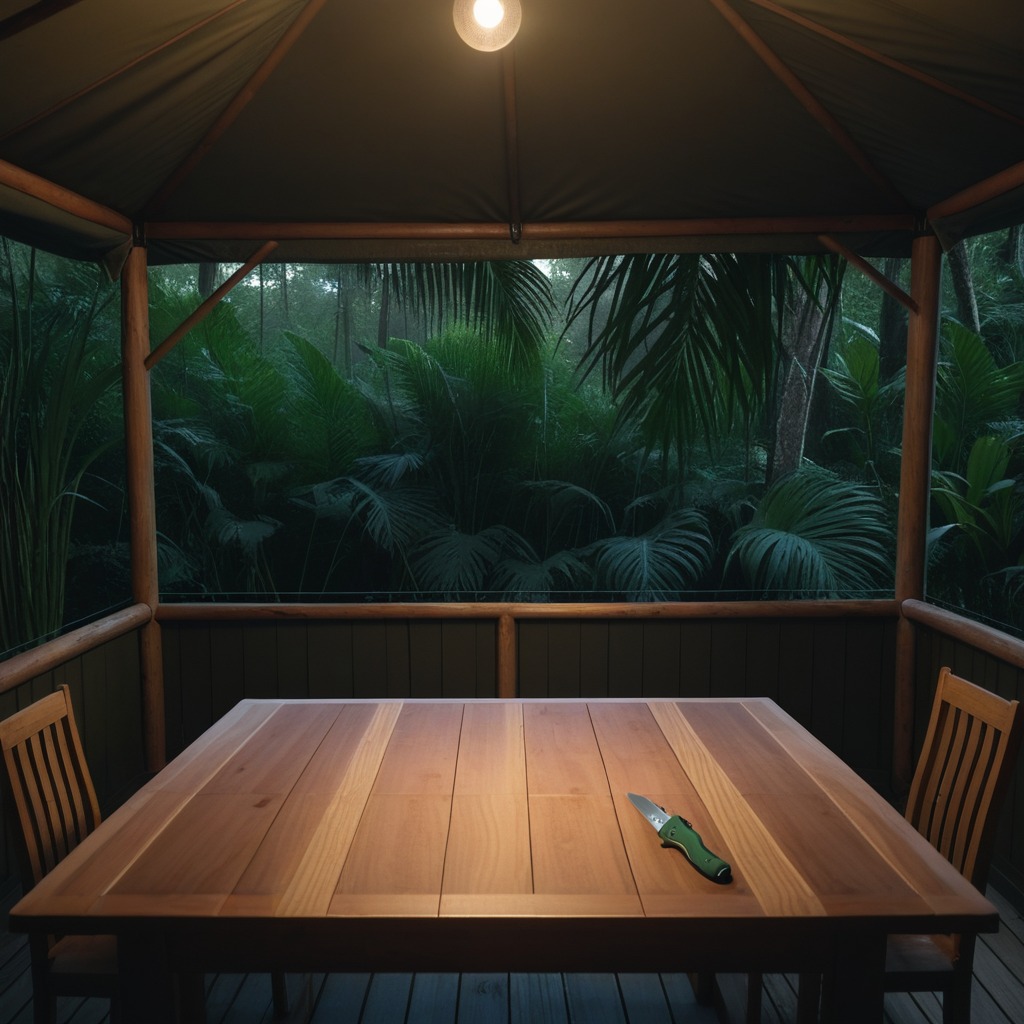
A utility knife is lying on a wooden table inside a jungle field workshop tent at night with soft shadows worn but